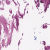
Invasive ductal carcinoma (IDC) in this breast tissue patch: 0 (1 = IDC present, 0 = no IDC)